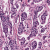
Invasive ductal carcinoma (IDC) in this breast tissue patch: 1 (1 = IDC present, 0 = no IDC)